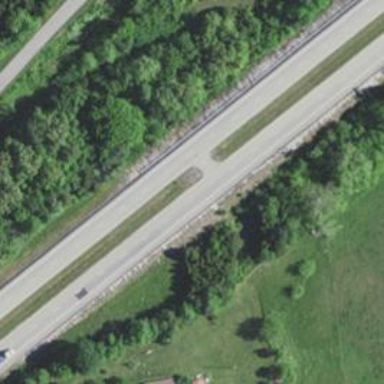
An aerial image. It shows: Motorway.